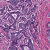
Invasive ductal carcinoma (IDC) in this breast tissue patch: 1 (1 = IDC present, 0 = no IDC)